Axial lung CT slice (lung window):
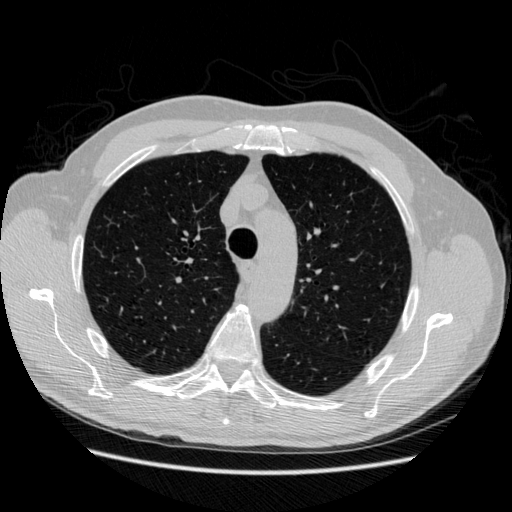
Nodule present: no